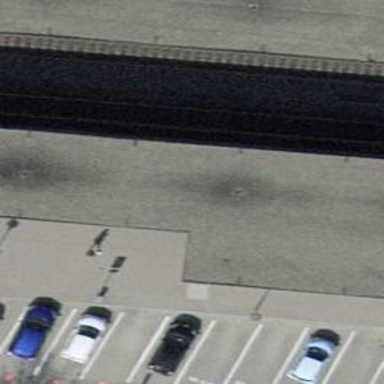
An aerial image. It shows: Asphalt footway.